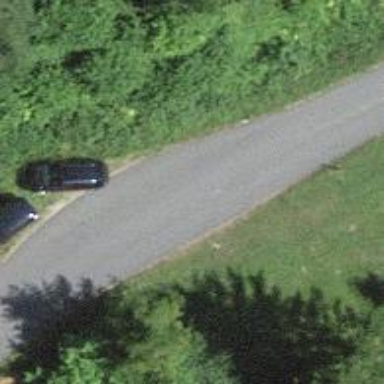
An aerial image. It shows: Passing place on the road.